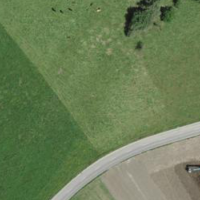
EUNIS habitat code: 25
Species observed at this site:
Milvus milvus